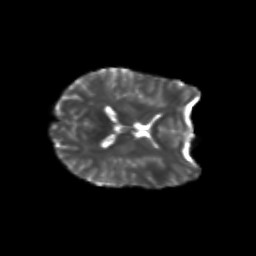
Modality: T2w
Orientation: axial
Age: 18
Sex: female
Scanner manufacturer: siemens
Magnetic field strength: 3 T
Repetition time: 3.5 s
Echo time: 0.104 s